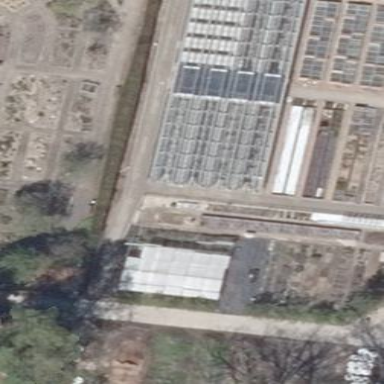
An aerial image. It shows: Area dedicated to greenhouse horticulture.